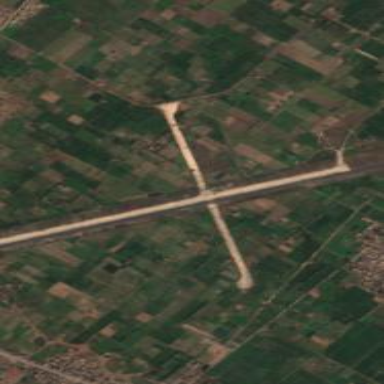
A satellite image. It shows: Runway at airport.